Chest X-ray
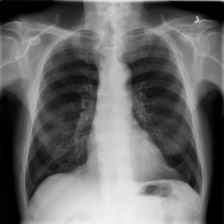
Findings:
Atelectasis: negative
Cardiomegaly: negative
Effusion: negative
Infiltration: negative
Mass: negative
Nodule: negative
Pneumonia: negative
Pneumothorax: negative
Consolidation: negative
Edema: negative
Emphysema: negative
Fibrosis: negative
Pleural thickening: negative
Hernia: negative